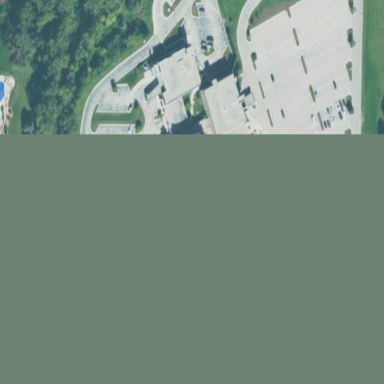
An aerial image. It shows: Hospital building.